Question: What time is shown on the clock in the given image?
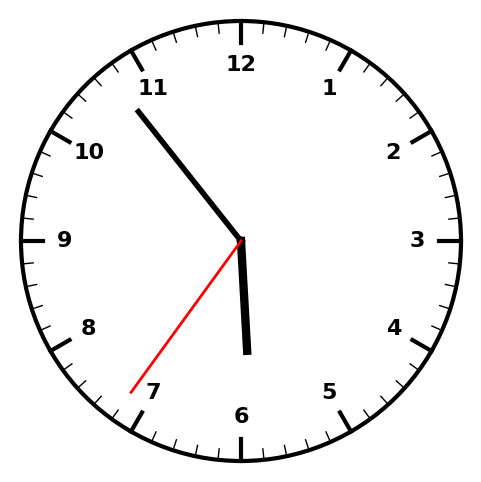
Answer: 05:53:36